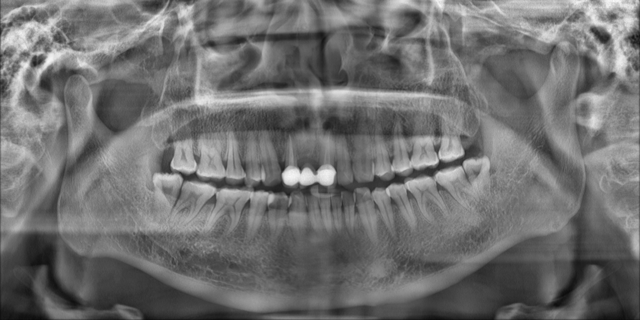
adult